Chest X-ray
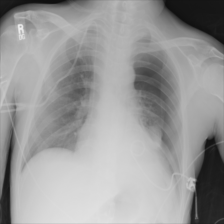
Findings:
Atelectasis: negative
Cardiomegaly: negative
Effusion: negative
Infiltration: negative
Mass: negative
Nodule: negative
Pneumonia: negative
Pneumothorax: positive
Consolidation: negative
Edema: negative
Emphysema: negative
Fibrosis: negative
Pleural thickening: negative
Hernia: negative